Question: This is what I am trying to achieve:

I've thought about onHover in MouseRegion widget and trying to see if this code works in body part.
I was going to implement this in AppBar in scaffold after i see this works in body part but i couldn't.
Does anyone know correct way?
'''
import 'package:flutter/material.dart';
import 'package:flutter/widgets.dart';
void main() => runApp(MyApp());
class MyApp extends StatelessWidget {
static const String _title = 'Flutter Code Sample';
@override
Widget build(BuildContext context) {
return MaterialApp(
title: _title,
home: Scaffold(
appBar: AppBar(title: const Text(_title)),
body: Center(
child: MyStatefulWidget(),
),
),
);
}
}
class MyStatefulWidget extends StatefulWidget {
MyStatefulWidget({Key key}) : super(key: key);
@override
_MyStatefulWidgetState createState() => _MyStatefulWidgetState();
}
class _MyStatefulWidgetState extends State<MyStatefulWidget> {
showMenus(BuildContext context) async {
await showMenu(
context: context,
position: RelativeRect.fromLTRB(100, 100, 100, 100),
items: [
PopupMenuItem(
child: Text("View"),
),
PopupMenuItem(
child: Text("Edit"),
),
PopupMenuItem(
child: Text("Delete"),
),
],
);
}
@override
Widget build(BuildContext context) {
return ConstrainedBox(
constraints: BoxConstraints.tight(Size(300.0, 200.0)),
child: MouseRegion(
onHover: showMenus(context),
child: Container(
color: Colors.lightBlueAccent,
child: Column(
mainAxisAlignment: MainAxisAlignment.center,
children: <Widget>[
Text('You have entered or exited this box this many times:'),
],
),
),
),
);
}
}
'''
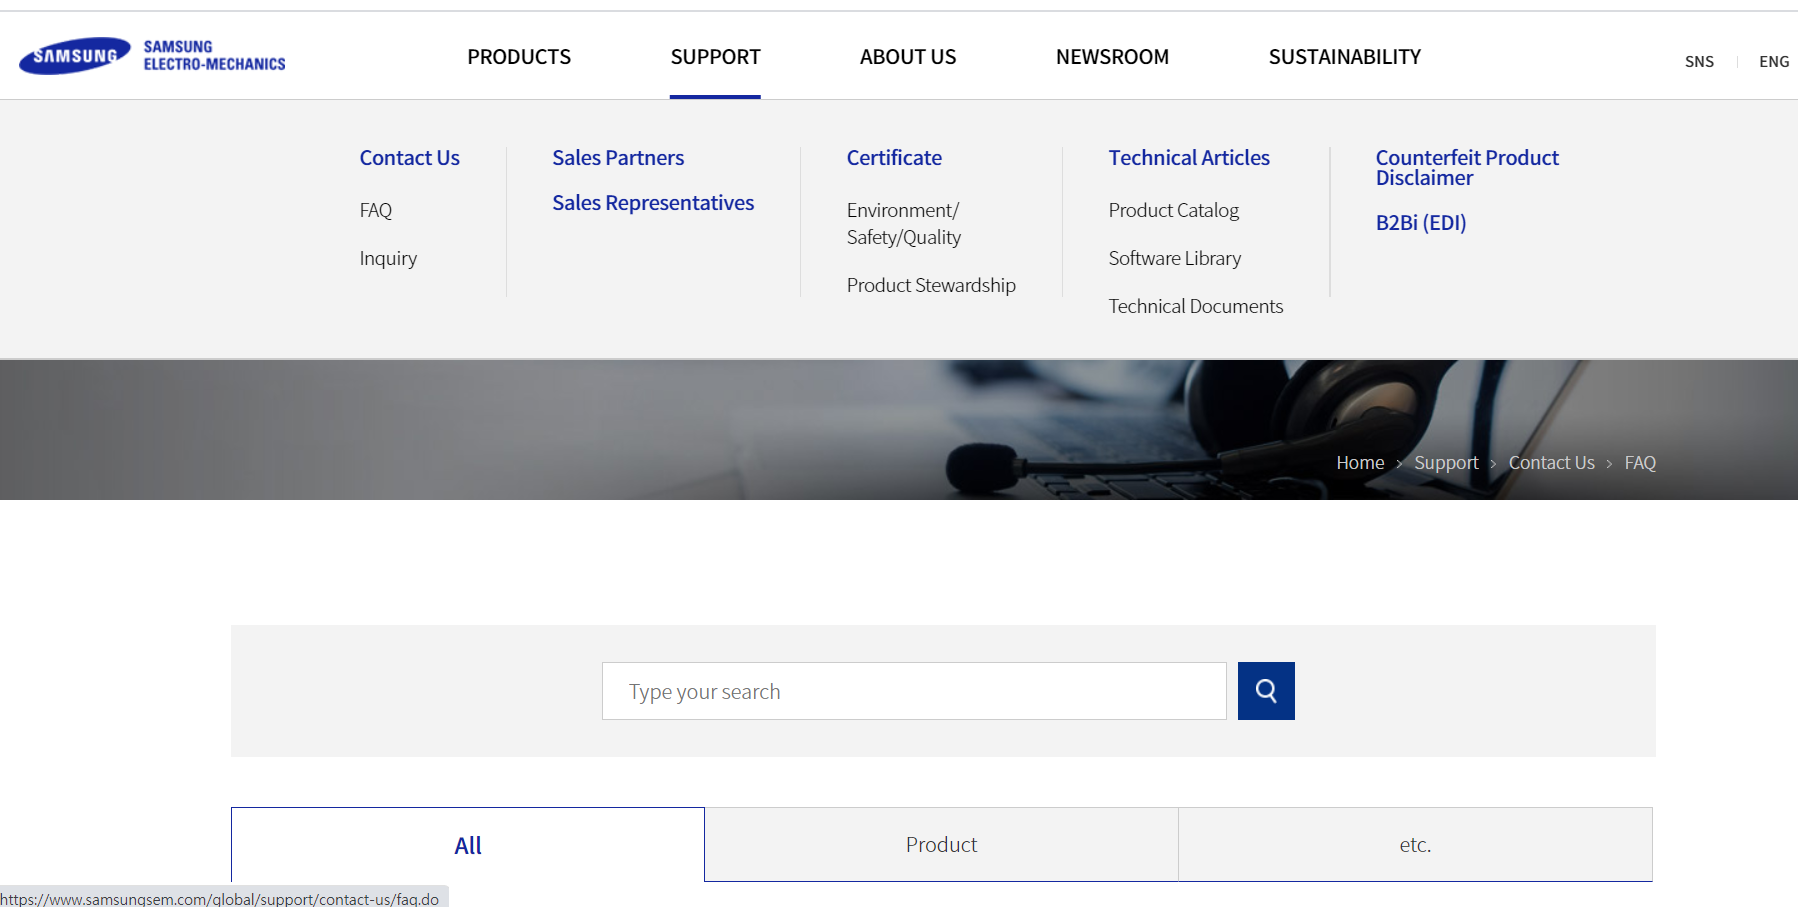
Answer: Your only problem is incorrectly invoking the method.
On your 'MouseRegion' 'onHover' it should have a '() =>' before invoking the method:
'''
// the onHover event gives you an event object
onHover: (event) => showMenus(context),
'''